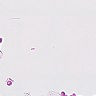
Metastatic tissue present: no